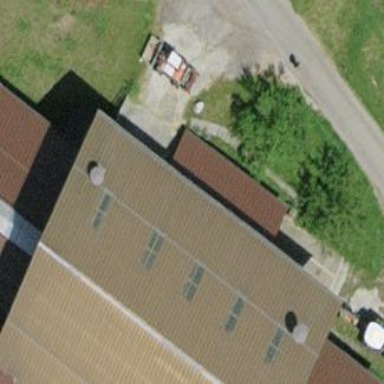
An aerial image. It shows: View of roof of building.